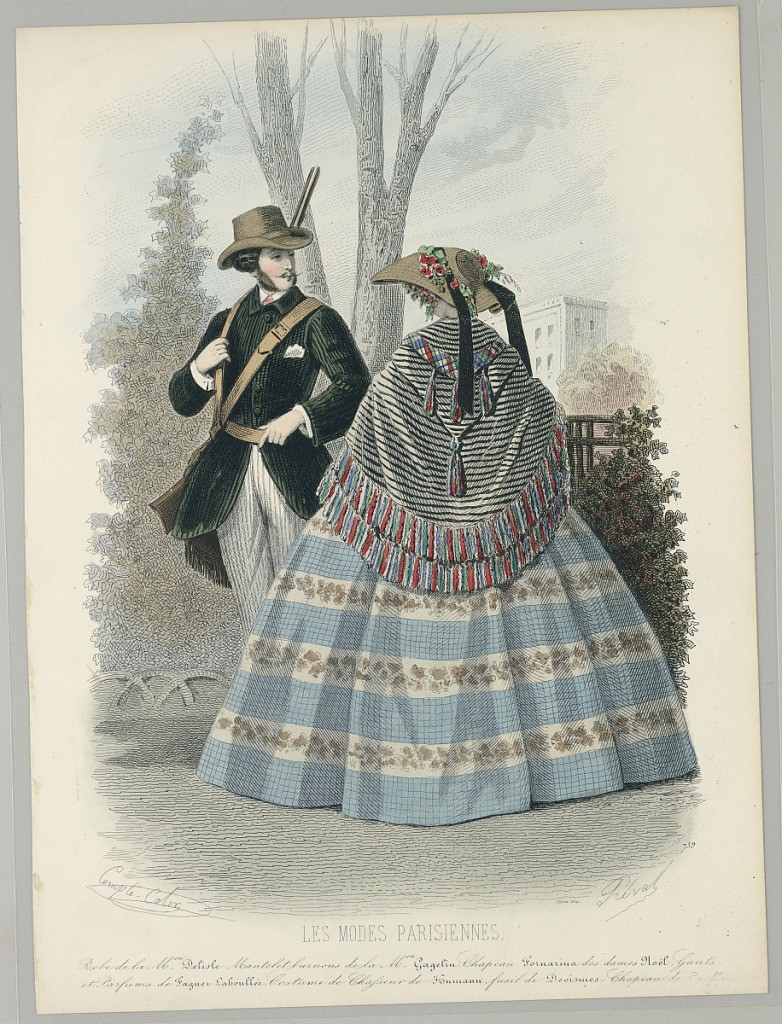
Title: Fashion Plate
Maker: E. Préval, active 19th c.
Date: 1857
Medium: Engraving, brush and watercolor on paper
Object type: Print
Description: Man in hunting dress with a gun, and a woman in hat and fringed shawl over a full-skirted dress, in a park. Artists' names below. Description on verso.